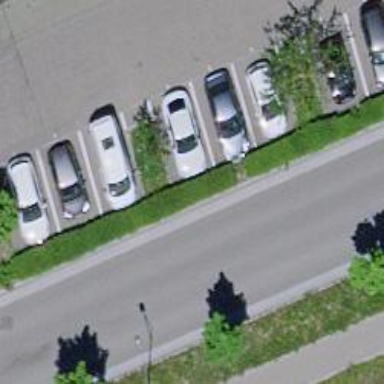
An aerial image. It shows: Street-side parking lot with asphalt surface.